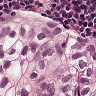
Metastatic tissue present: yes